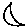
Label: moon